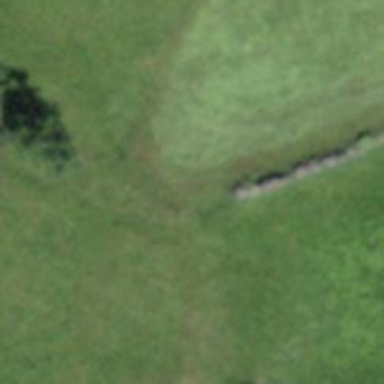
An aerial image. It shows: Dry stone wall barrier.